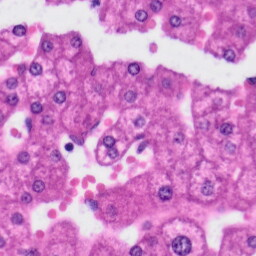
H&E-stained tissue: Liver